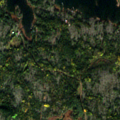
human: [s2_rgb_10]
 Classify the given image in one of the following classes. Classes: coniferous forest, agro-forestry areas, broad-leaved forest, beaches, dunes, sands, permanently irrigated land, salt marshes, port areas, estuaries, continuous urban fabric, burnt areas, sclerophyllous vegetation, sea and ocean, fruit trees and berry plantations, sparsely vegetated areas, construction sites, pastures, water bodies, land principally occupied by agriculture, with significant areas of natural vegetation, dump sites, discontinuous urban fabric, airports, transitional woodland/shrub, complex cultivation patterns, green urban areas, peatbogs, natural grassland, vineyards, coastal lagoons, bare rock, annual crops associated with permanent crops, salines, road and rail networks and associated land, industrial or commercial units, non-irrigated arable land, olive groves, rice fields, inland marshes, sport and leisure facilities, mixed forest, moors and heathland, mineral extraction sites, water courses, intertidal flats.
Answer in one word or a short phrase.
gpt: mixed forest, bare rock, sea and ocean